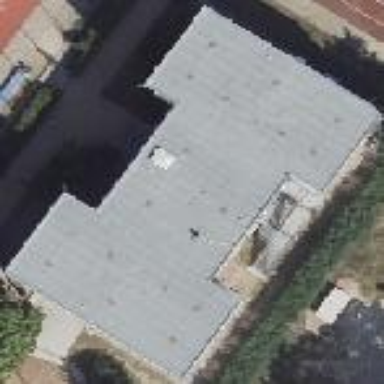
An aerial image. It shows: School building.